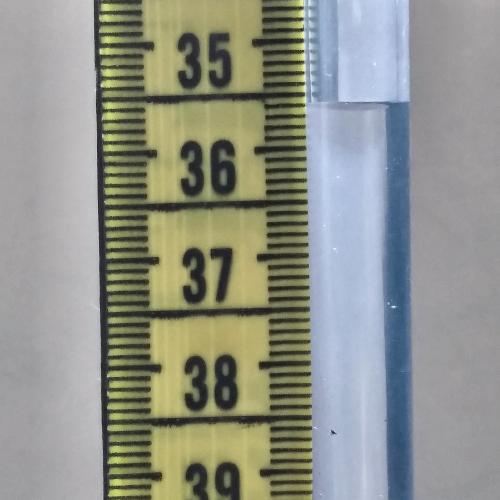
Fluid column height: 35.6 cm